Brain MRI, t2w sequence, axial 2D slice.
Patient: age 28, sex M, weight 95 kg, height 1.95 m
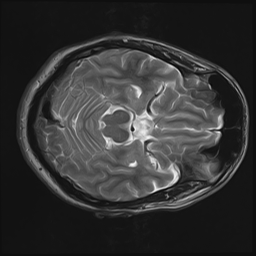